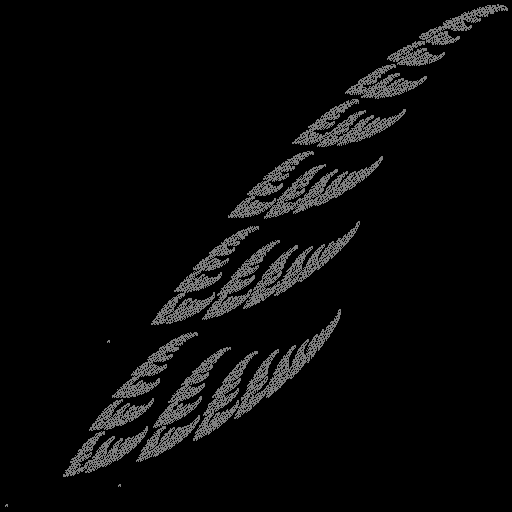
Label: snail